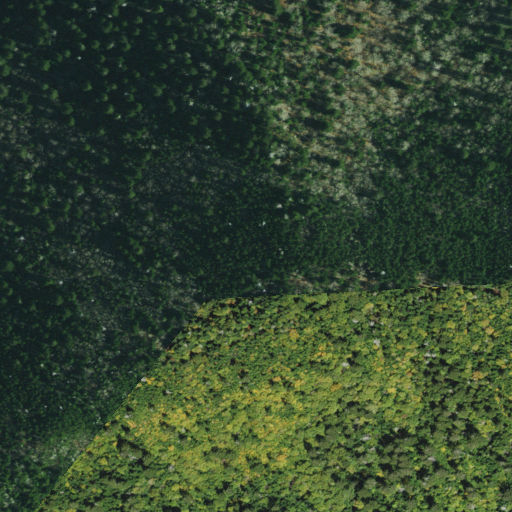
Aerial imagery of mountain in Tennessee named Mount Sequoyah containing evergreen forest and mixed forest